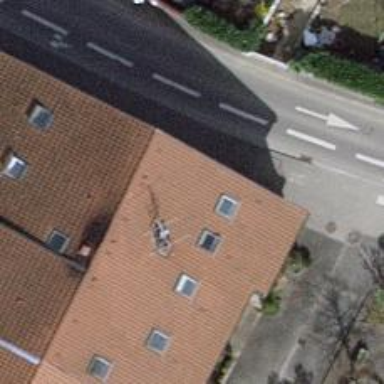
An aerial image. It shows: Post box is visible.